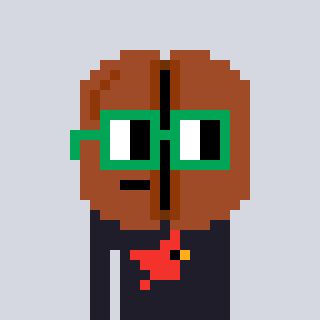
a pixel art character with square green glasses, a coffeebean-shaped head and a grayscale-colored body on a cool background